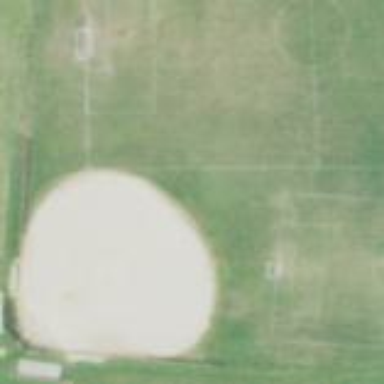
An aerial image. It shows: Baseball pitch for leisure land.